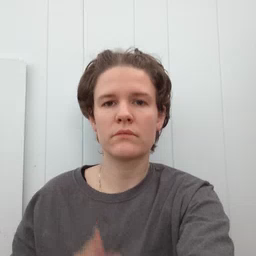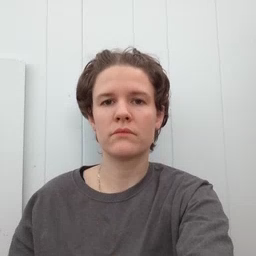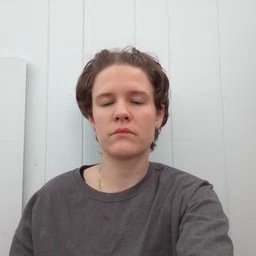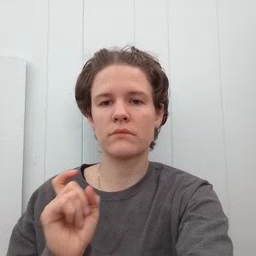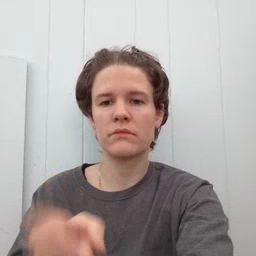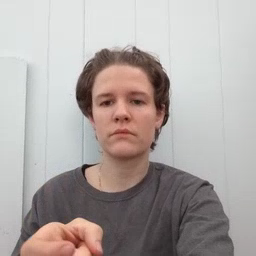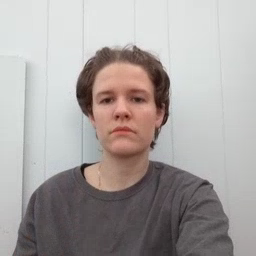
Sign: gift